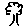
Label: tree